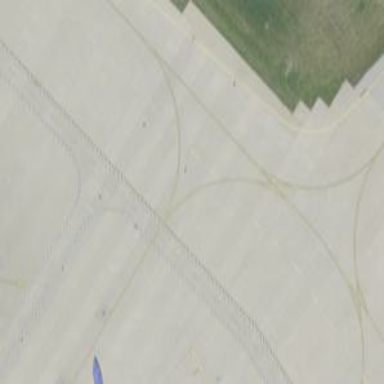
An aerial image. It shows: Image of taxiway at airport.